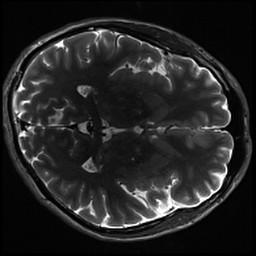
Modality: inplaneT2
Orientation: axial